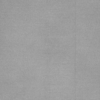
Label: dusty